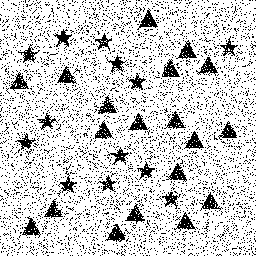
Squares: 0
Triangles: 19
Stars: 13
Total shapes: 32